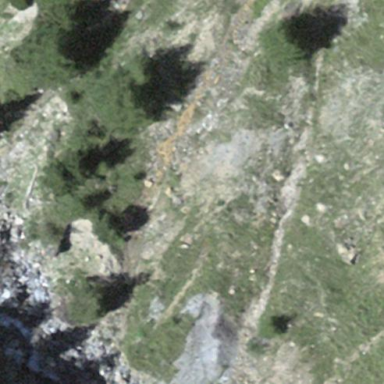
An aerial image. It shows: Natural scree.